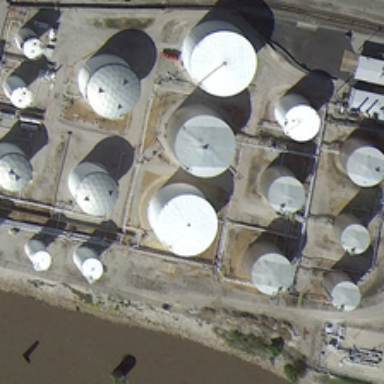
Many white tanks are near a river .